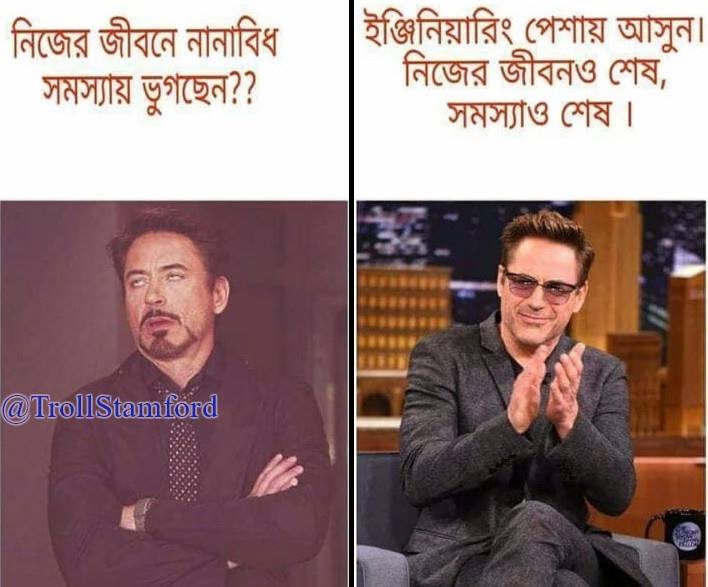
Caption: নিজের জীবনে নানাবিধ সমস্যায় ভুগছেন ??    ইঞ্জিনিয়ারিং পেশায় আসুন ।   নিজের জীবনও শেষ , সমস্যাও শেষ ।
Label: non-hate